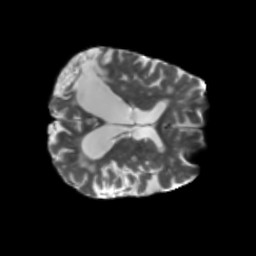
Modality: T2w
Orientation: axial
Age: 66
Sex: female
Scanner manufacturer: siemens
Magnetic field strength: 3 T
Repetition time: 5.25 s
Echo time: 0.08 s